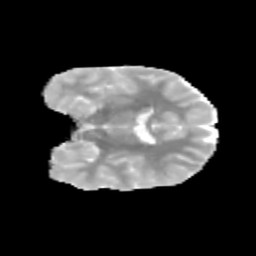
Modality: MD
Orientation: coronal
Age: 12
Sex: male
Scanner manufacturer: siemens
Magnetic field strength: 3 T
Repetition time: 3.8 s
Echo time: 0.07 s